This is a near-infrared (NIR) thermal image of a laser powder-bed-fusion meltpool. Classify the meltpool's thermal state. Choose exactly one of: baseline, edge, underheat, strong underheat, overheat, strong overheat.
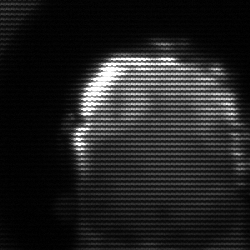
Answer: baseline